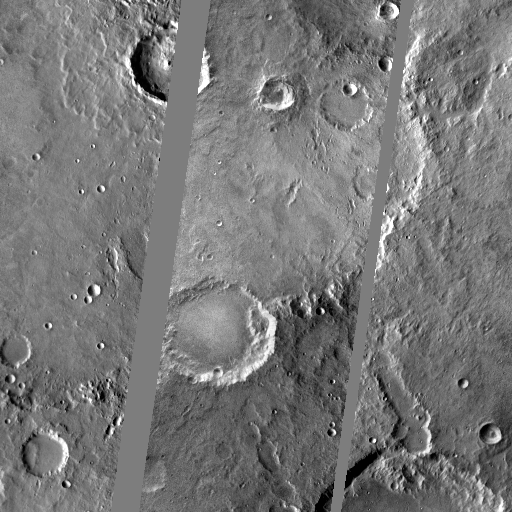
Crater classes present: Background, Other, Layered, Buried, Secondary